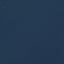
Label: SeaLake